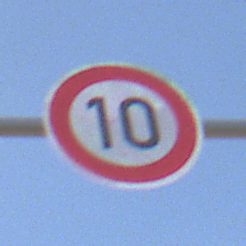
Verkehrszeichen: Geschwindigkeit10
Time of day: Midday
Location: Outdoor (Nature)
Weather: PartlyCloudy
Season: NotSpecified
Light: Natural